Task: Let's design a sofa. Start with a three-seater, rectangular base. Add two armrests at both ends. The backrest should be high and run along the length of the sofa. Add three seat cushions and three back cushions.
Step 233:
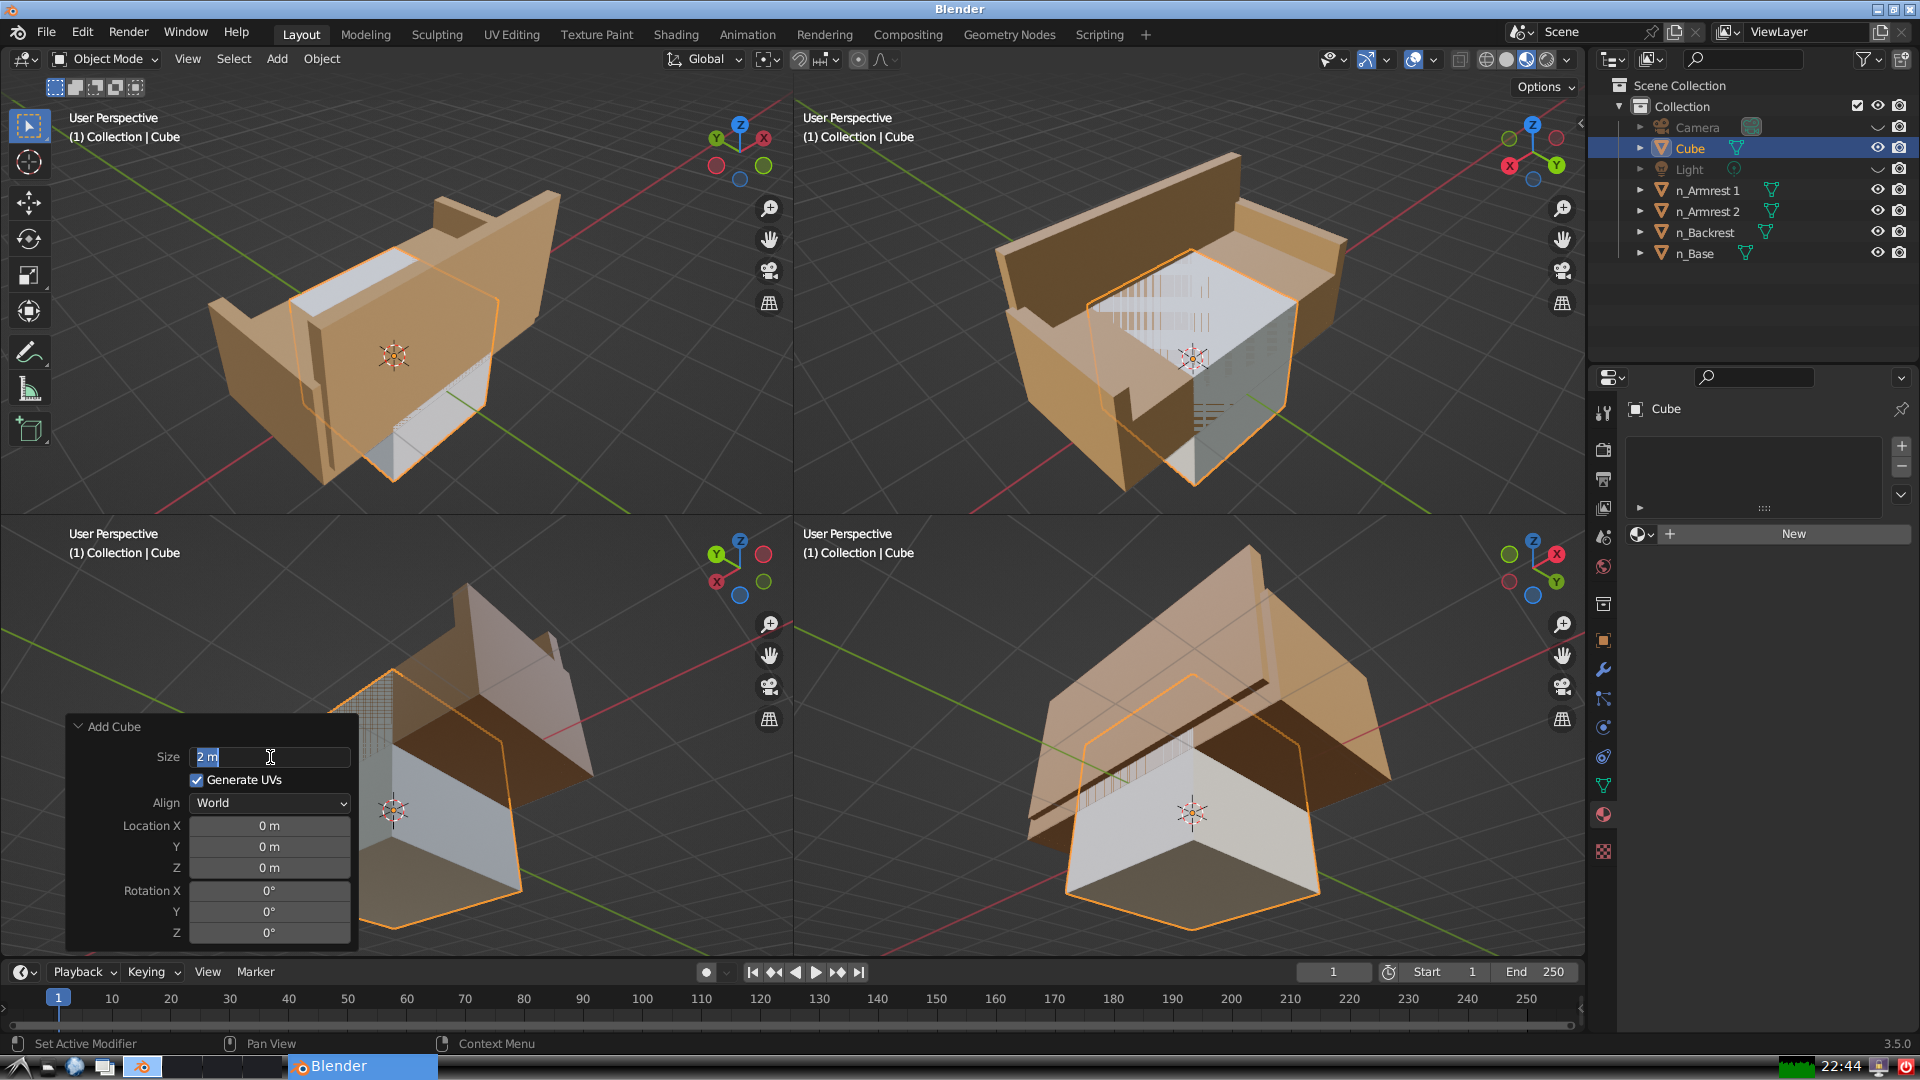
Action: input_text: 2